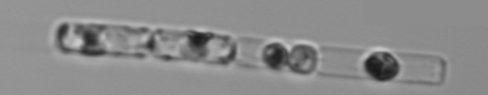
Label: Guinardia_delicatula_TAG_internal_parasite